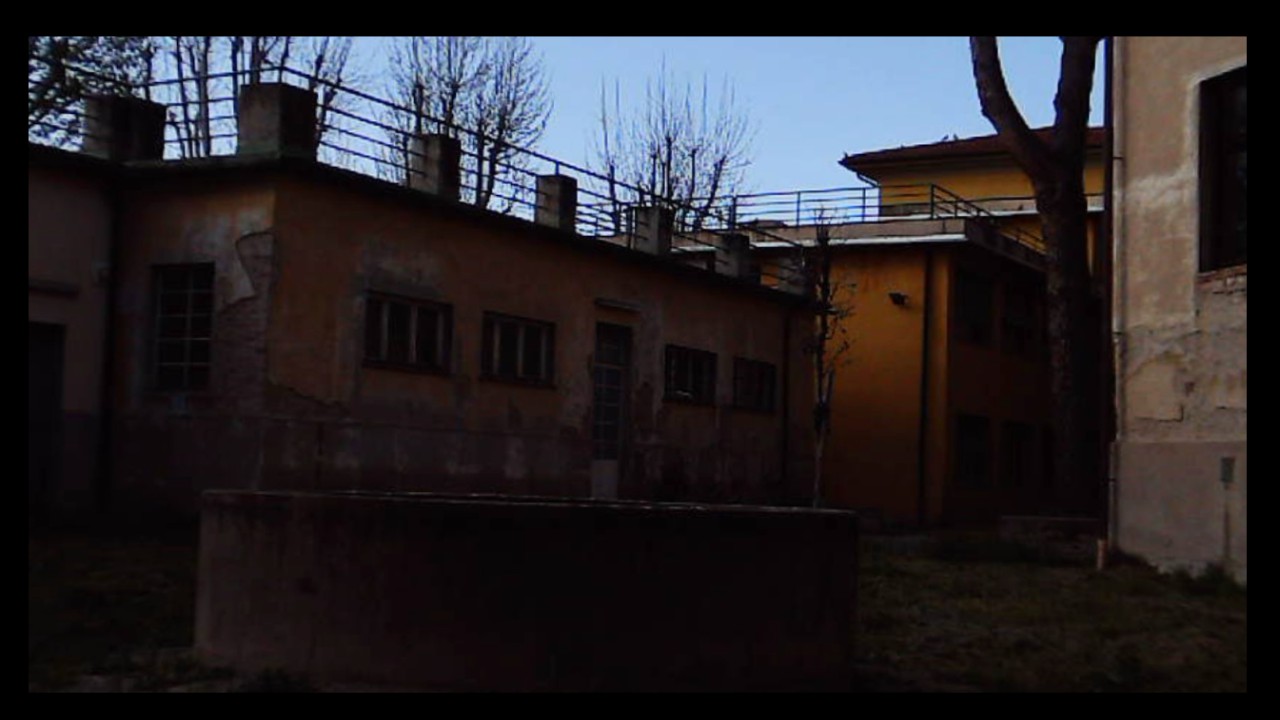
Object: Betafpv air75